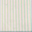
Piece: xx